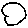
Label: circle